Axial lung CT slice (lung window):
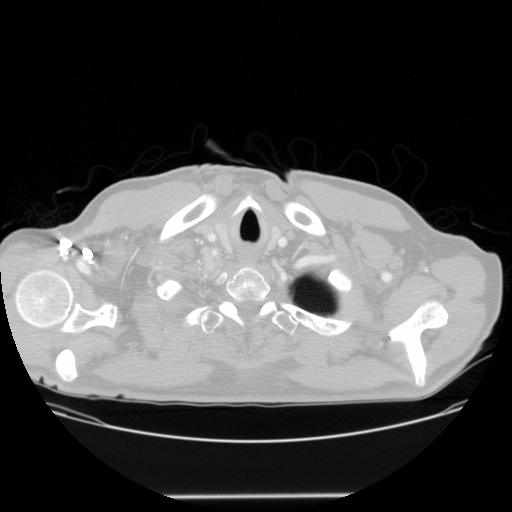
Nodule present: no